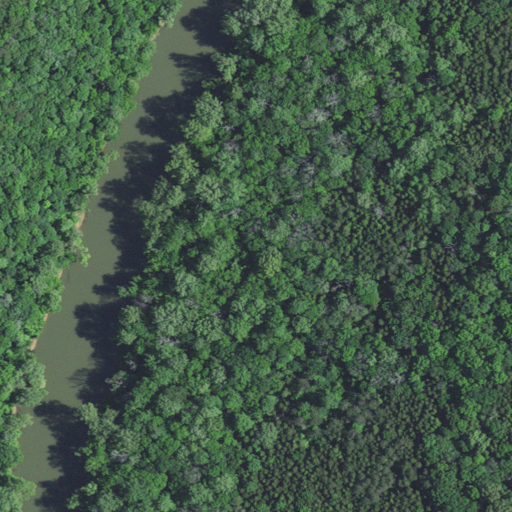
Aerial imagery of valley in Kentucky named Holton Hollow containing deciduous forest, evergreen forest, woody wetlands, open water, mixed forest, and herbaceous wetlands